Question: I am trying to do something along the lines of
<URL>
i.e. given a table in Shiny, search for some keywords and download the filtered dataset.
I need to be able to download the data filtered both with a button and by selecting some keywords. In real life the dataset I am dealing with is much more complex and I cannot foresee all the possible filters beforehand.
The example I mention uses "reactiveValues", whereas I rely on "reactive" and for some reasons I have been banging my head against the wall.
In the reprex below, if I select "fish" as animal type and I search for "high", I end up with 3 records, but the dataset I download has in any case 10 records.
How do I download the filtered dataset?
Thanks!
'''
library(shiny)
library(shinyWidgets)
library(DT)
#>
#> Attaching package: 'DT'
#> The following objects are masked from 'package:shiny':
#>
#> dataTableOutput, renderDataTable
library(dplyr)
#>
#> Attaching package: 'dplyr'
#> The following objects are masked from 'package:stats':
#>
#> filter, lag
#> The following objects are masked from 'package:base':
#>
#> intersect, setdiff, setequal, union
library(readr)
### small helper function
dt_output = function(title, id) {
fluidRow(column(
12, h1(paste0(title)),
hr(), DTOutput(id)
))
}
df <- tibble(animal=rep(c("dog", "fish", "cat"), 10),
code=rep(LETTERS[1:10],3),
price_tag=c(rep("high",10),rep("average",10), rep("low",10))
)
ui <- fluidPage(
sidebarLayout(
sidebarPanel(
pickerInput("mypet","Select animal type", choices=c("cat", "dog", "fish"),
selected="fish",
options = list('actions-box' = TRUE,
'selected-text-format' = "count > 3"),multiple = T),
downloadButton("downloadData", "Download your selection")
)
,
mainPanel(
dt_output("Raw Data Selection","table")
)
)
)
server <- function(input, output) {
df_filter <- reactive({
df %>%
filter(animal %in% input$mypet)
})
output$table <- renderDT({datatable(df_filter())})
output$downloadData <- downloadHandler(
filename = function() {
paste("filtered_data.csv")
},
content = function(file) {
write_csv(df_filter(), file)
}
)
}
shinyApp(ui = ui, server = server)
#>
#> Listening on http://127.0.0.1:7081
'''

<URL>
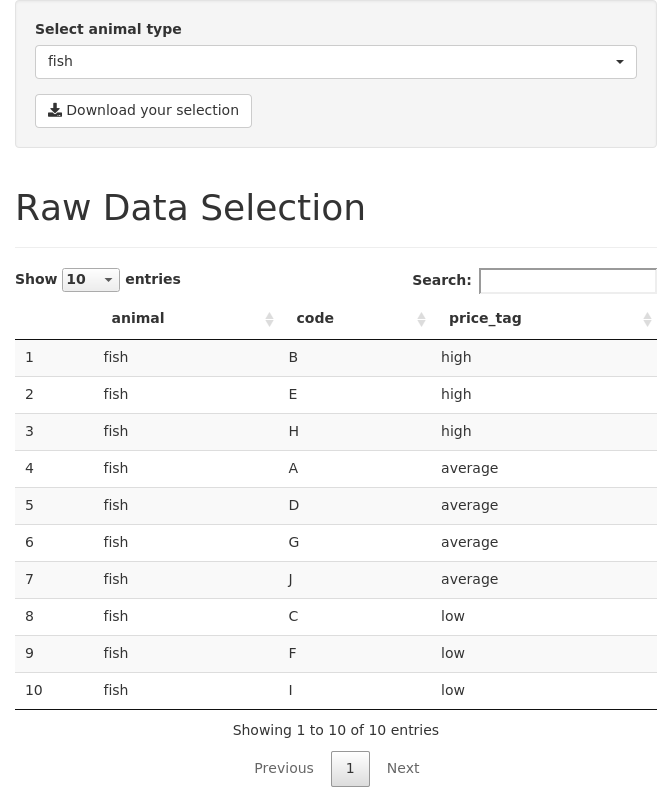
Answer: Here is a way with a button, not with a download handler:
'''
output$table <- renderDT({
datatable(
df_filter(),
extensions = "Buttons",
options = list(
dom = "Bfrtip",
buttons = list(
list(
extend = "csv",
exportOptions = list(
modifier = list(
search = "applied"
)
)
)
)
)
)
}, server = FALSE)
'''